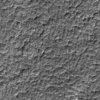
Label: not_dusty